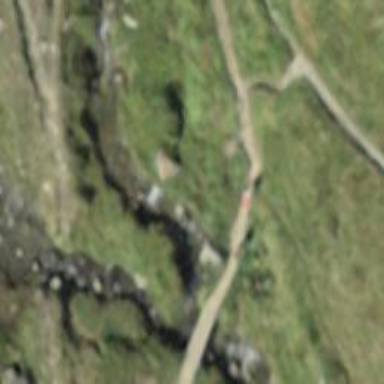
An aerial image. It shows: Path on bridge.